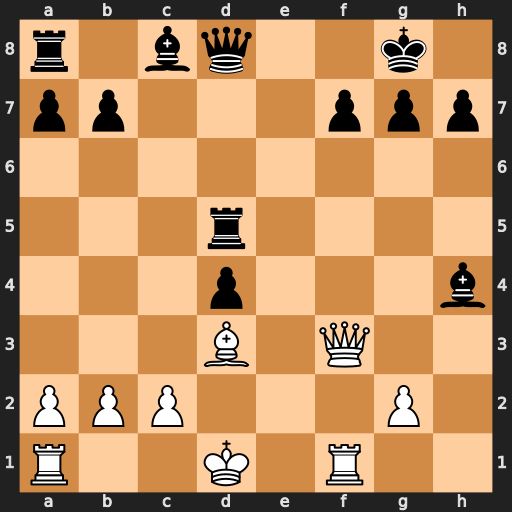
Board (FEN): r1bq2k1/pp3ppp/8/3r4/3p3b/3B1Q2/PPP3P1/R2K1R2
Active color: w
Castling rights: -
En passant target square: -
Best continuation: Qxf7+ Kh8 Qf8+ Qxf8 Rxf8#